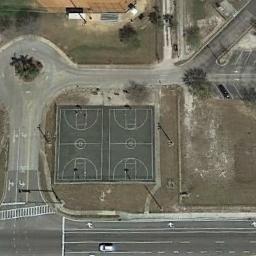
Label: basketball_court